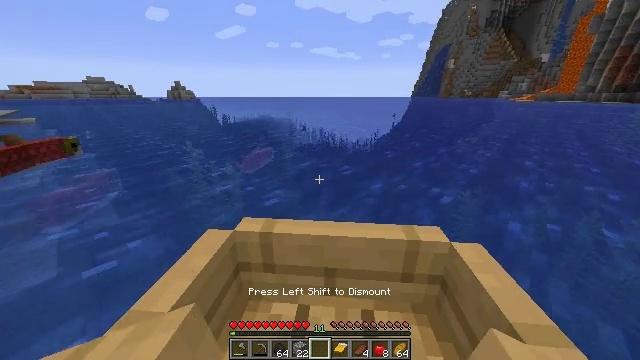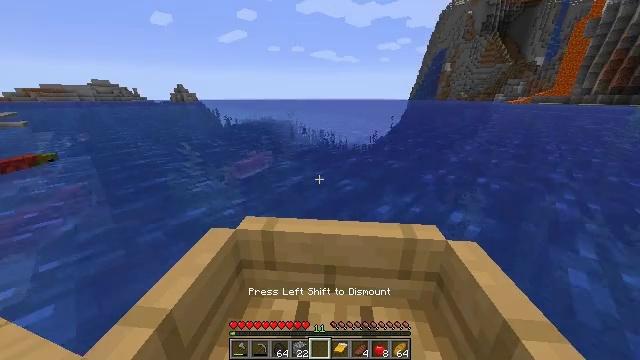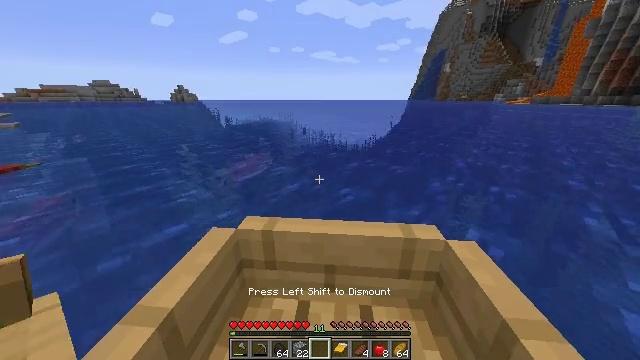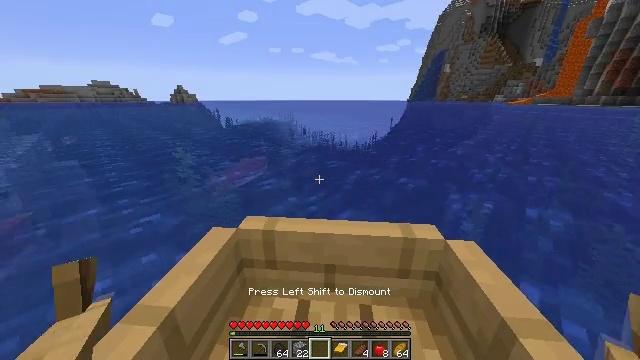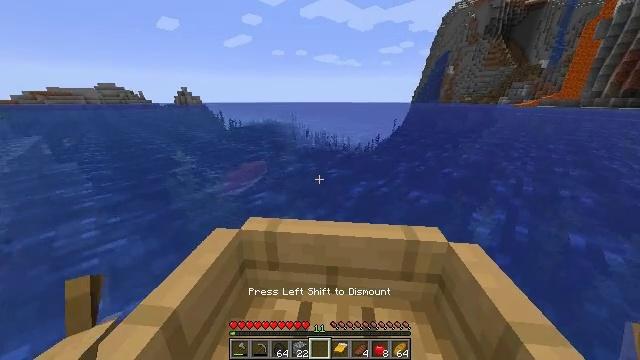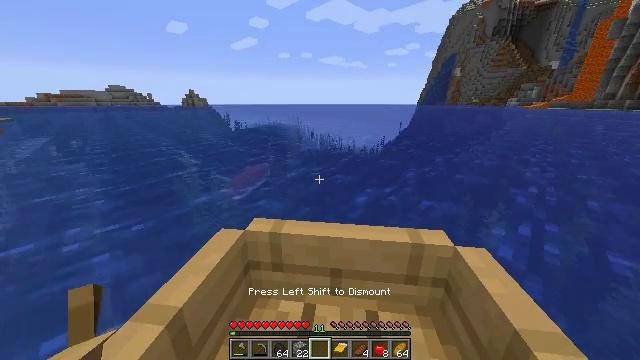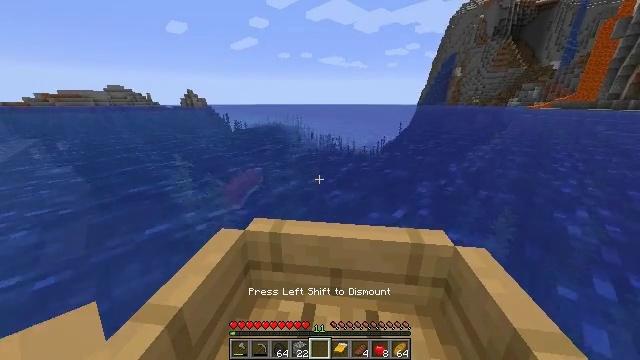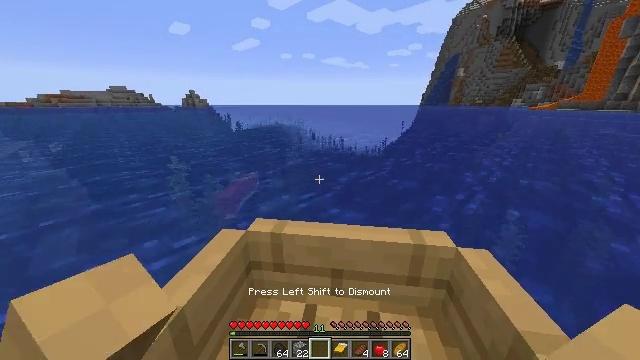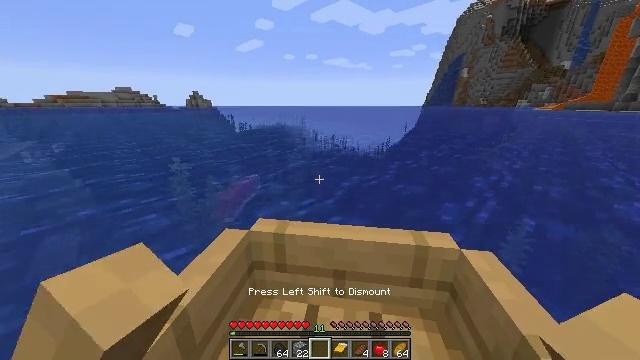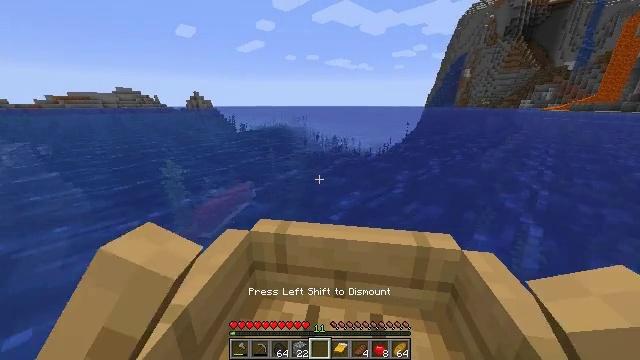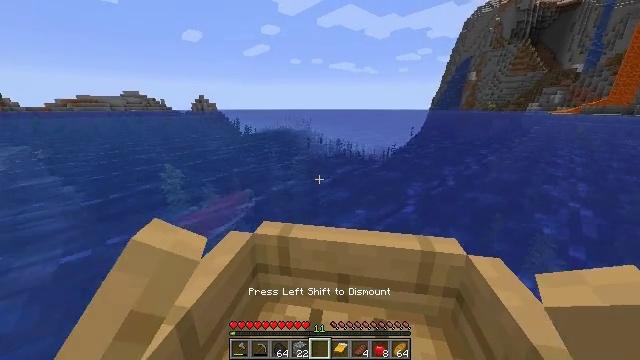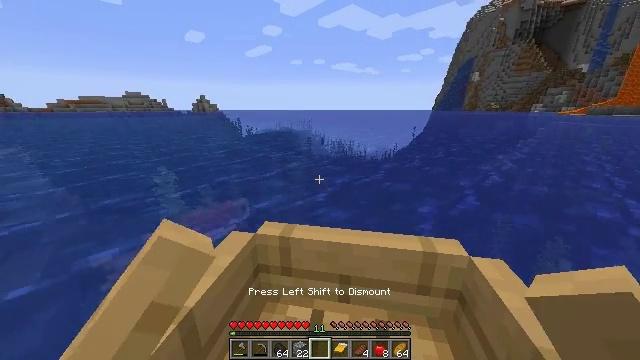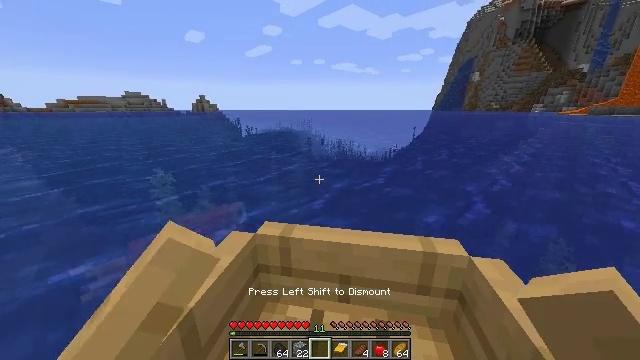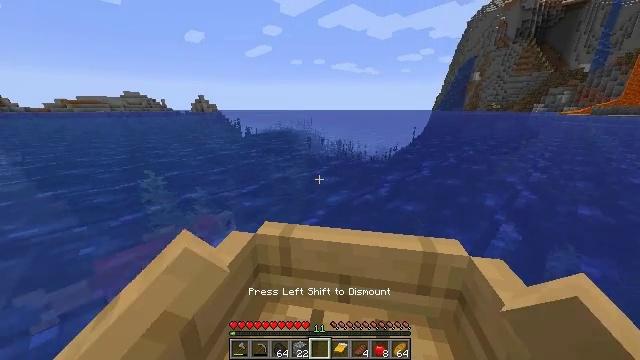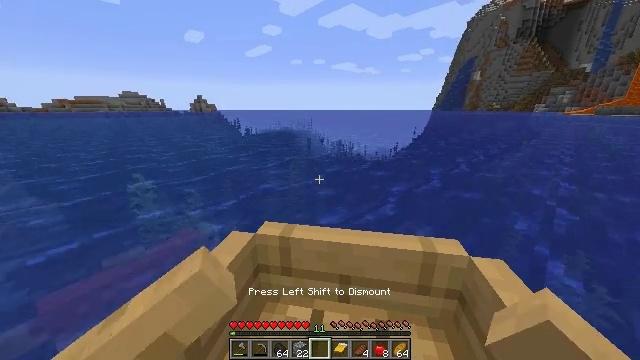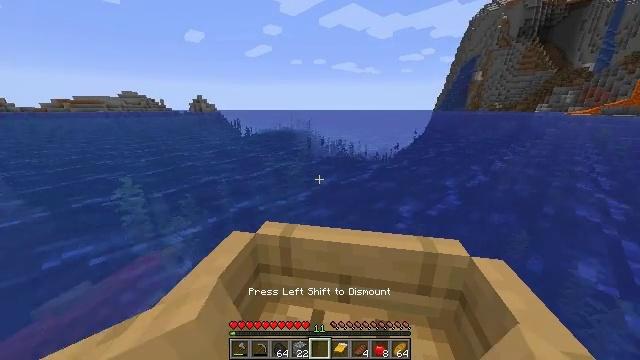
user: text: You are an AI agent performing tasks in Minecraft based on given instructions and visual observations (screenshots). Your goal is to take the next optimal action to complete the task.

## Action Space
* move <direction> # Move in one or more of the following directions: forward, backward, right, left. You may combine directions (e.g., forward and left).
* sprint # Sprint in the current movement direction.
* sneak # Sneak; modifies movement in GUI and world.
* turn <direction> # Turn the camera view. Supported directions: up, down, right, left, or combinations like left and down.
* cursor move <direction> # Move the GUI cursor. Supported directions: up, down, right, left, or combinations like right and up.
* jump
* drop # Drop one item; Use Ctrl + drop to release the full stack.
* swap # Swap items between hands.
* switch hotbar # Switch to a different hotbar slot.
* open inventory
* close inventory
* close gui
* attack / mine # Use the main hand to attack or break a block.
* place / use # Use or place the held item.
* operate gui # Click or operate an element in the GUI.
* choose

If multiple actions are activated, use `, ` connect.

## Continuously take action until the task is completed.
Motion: motion action
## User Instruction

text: Attack the underwater area to get tall seagrass.
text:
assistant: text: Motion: move forward, sprint
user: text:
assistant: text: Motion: move forward, sprint
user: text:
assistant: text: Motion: move forward, sprint
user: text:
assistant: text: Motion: move forward, sprint
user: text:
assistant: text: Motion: move forward, sprint, turn left
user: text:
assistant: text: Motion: move forward, sprint
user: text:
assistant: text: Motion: move forward, sprint
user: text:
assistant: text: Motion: move forward, sprint
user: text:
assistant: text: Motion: move forward, sprint
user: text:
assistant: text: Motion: move forward, sprint, turn left
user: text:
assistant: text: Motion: move forward, sprint
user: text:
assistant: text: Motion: move forward, sprint
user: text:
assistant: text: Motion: move forward, sprint
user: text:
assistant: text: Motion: move forward, sprint
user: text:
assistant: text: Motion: move forward, sprint
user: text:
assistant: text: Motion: move forward, sprint, turn left
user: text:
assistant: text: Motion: move forward, sprint
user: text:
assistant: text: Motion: move forward, sprint
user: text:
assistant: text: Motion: move forward, sprint
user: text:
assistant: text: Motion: move forward, sprint
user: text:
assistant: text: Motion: move forward, sprint
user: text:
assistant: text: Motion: move forward, sprint
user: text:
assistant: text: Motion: move forward, sprint
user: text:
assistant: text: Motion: move forward, sprint
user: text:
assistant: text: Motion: move forward, sprint
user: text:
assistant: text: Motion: move forward, sprint
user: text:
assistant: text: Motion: move forward, sprint
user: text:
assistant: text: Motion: move forward, sprint
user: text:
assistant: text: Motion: move forward, sprint
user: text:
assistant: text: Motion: move forward, sprint